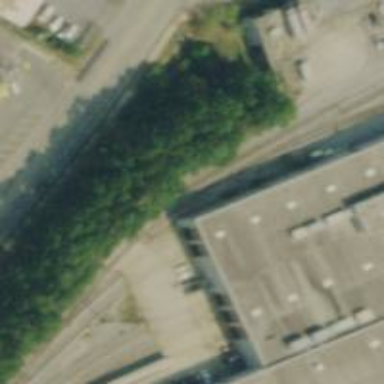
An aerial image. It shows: Electrified rail passing through service yard.